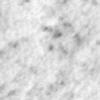
Label: no_change